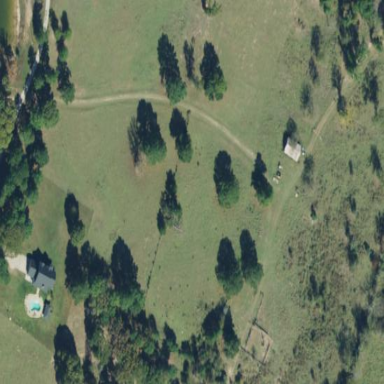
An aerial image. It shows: Pasture covered in meadow.